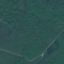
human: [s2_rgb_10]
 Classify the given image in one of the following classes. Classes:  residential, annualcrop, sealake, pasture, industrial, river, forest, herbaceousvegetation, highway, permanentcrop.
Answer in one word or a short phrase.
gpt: Forest